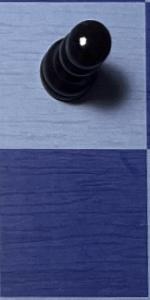
Label: Empty